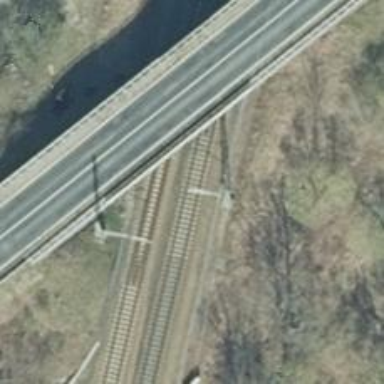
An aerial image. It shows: Milestone along the railway with catenary mast.